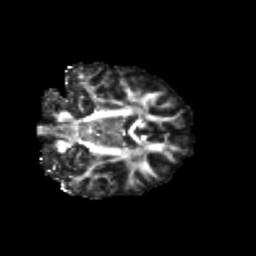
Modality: FA
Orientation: coronal
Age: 12
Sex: female
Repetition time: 9.5 s
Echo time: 0.089 s